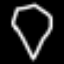
Label: diamond